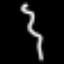
Label: squiggle